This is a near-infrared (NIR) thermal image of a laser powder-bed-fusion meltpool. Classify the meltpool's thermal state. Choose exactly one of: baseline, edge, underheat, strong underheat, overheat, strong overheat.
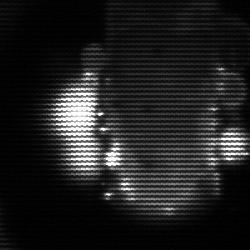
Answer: strong underheat